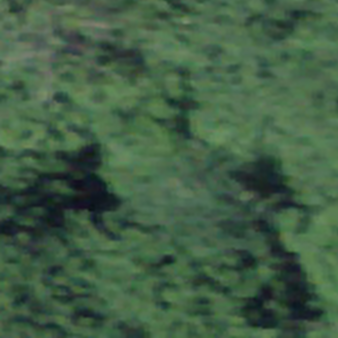
Label: other